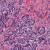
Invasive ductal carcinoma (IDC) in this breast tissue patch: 1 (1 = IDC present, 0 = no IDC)